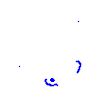
Particle: proton